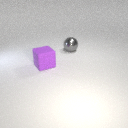
large gray metal sphere to the right of large purple rubber cube